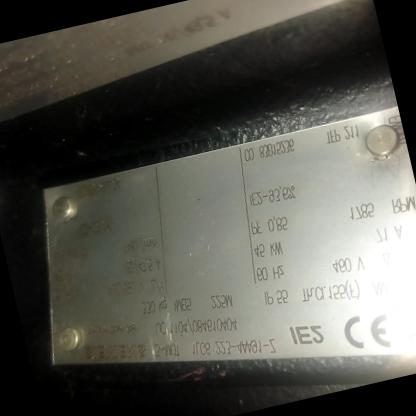
Klasa: tabliczka-znamionowa